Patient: sex M, age 32
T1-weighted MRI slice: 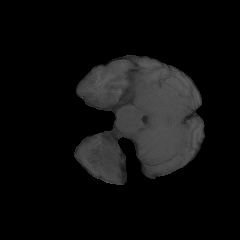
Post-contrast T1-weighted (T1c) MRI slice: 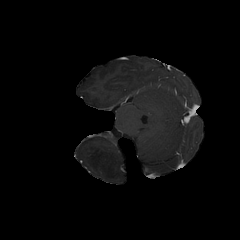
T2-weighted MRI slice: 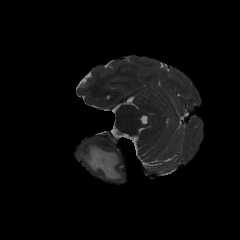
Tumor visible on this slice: yes
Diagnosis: Astrocytoma, IDH-mutant
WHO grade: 2